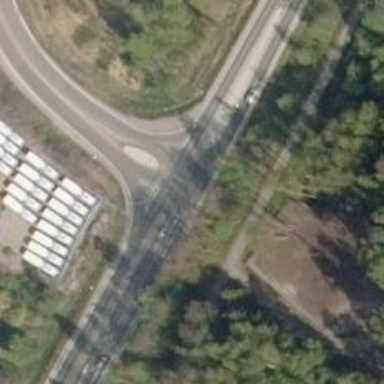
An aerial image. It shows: Asphalt road at the secondary link level.